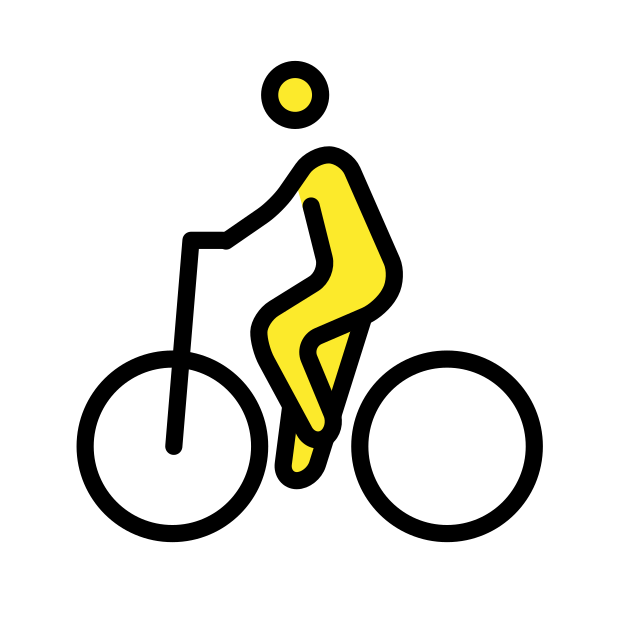
Emoji: 🚴
Name: bicyclist
Unicode: 0x1f6b4